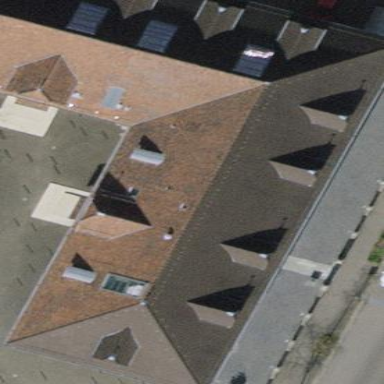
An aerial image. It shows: School building with hipped roof design.